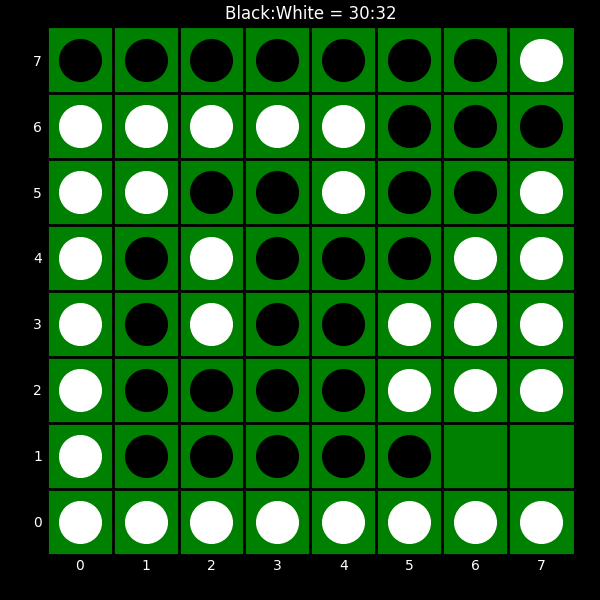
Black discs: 30
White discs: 32